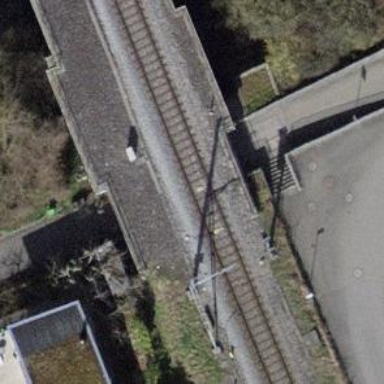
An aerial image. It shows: Railway bridge with electrified contact lines.